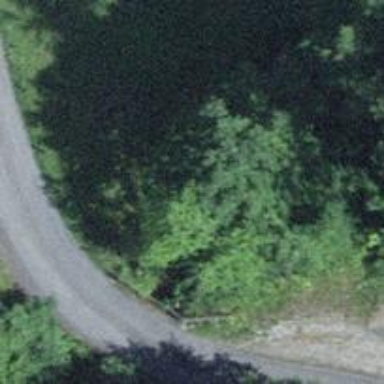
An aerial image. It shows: Culvert tunnel.